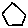
Label: hexagon